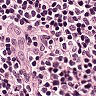
Metastatic tissue present: no